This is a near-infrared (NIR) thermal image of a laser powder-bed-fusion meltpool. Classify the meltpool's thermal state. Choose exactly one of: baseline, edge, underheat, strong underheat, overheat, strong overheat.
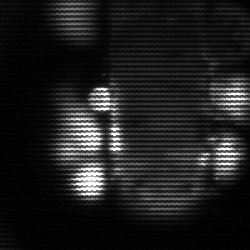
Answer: strong underheat